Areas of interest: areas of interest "Guangzhou University University Town Campus Swimming Pool"
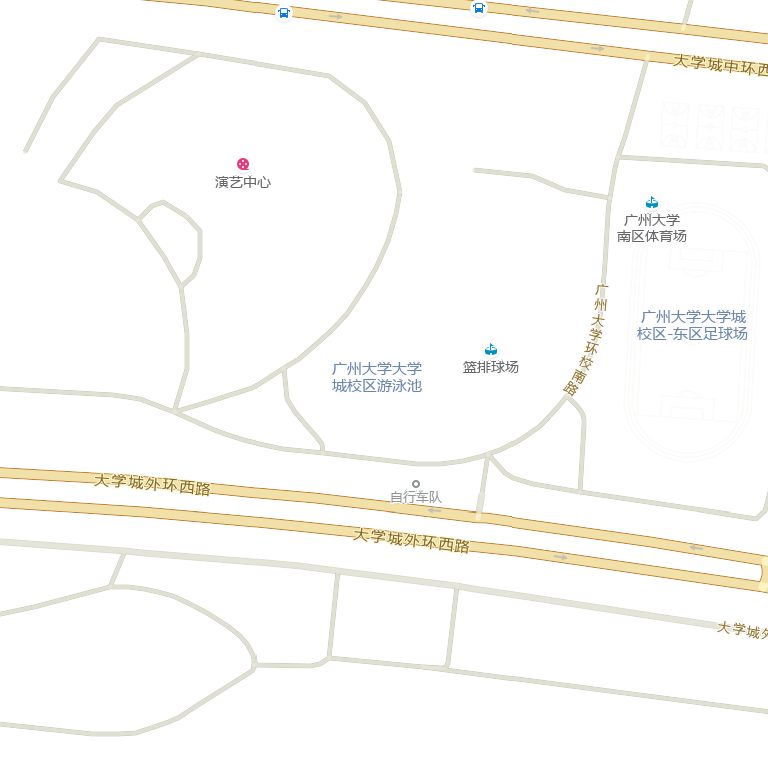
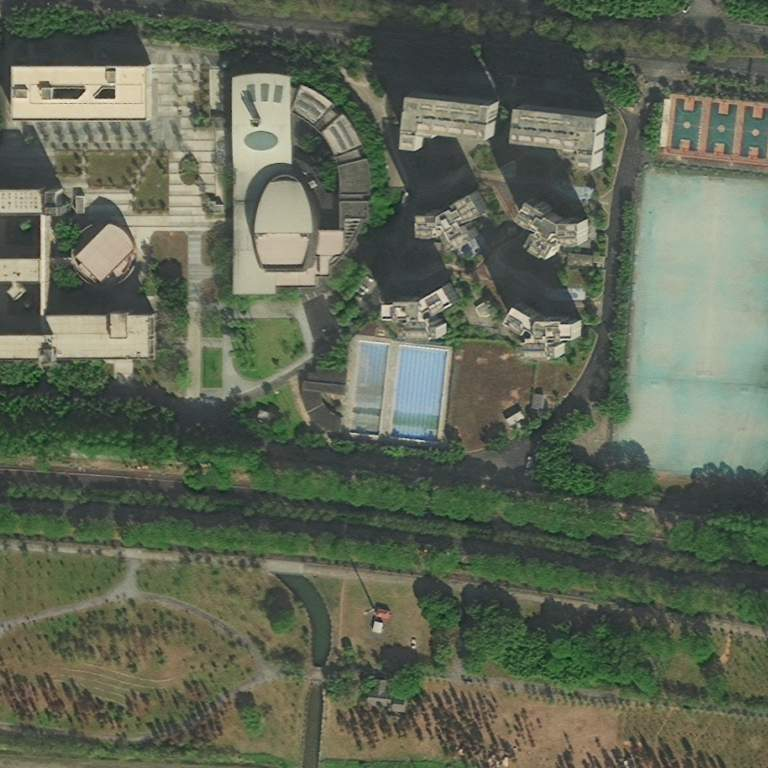